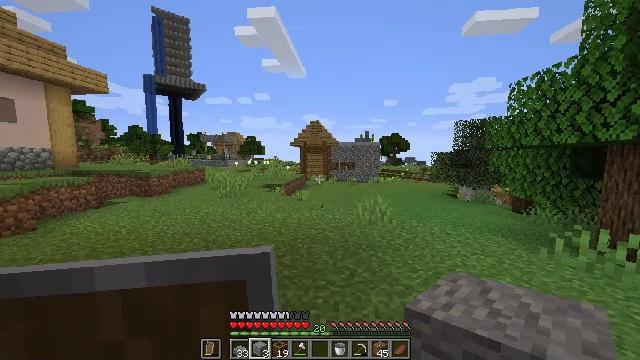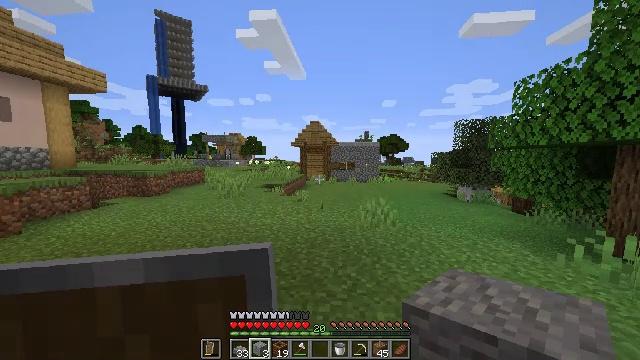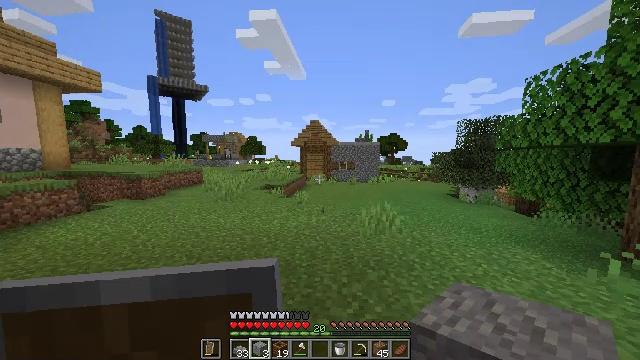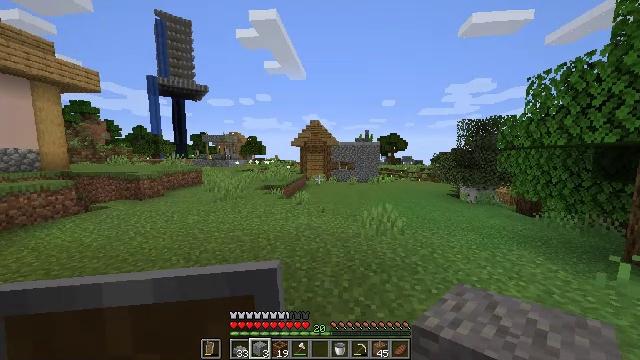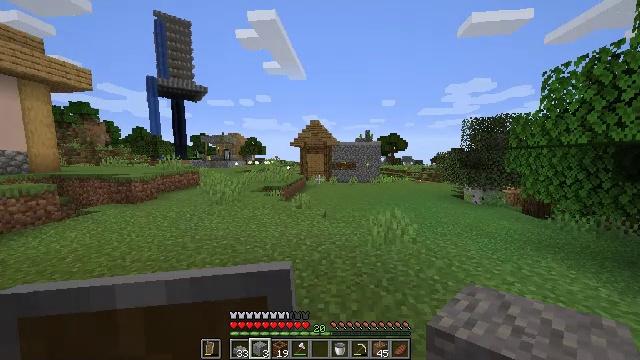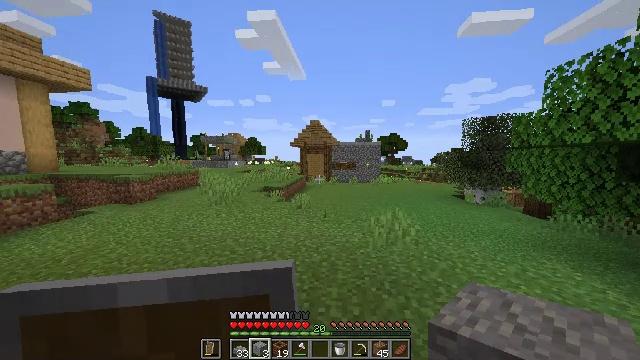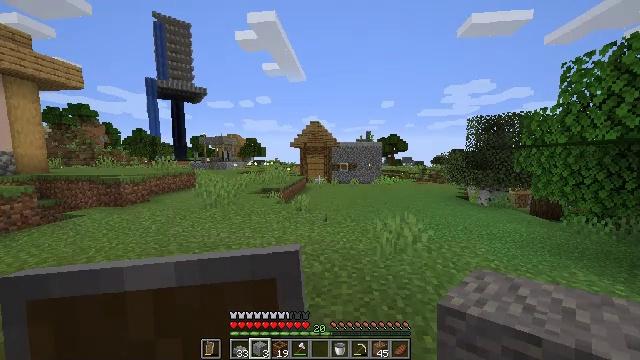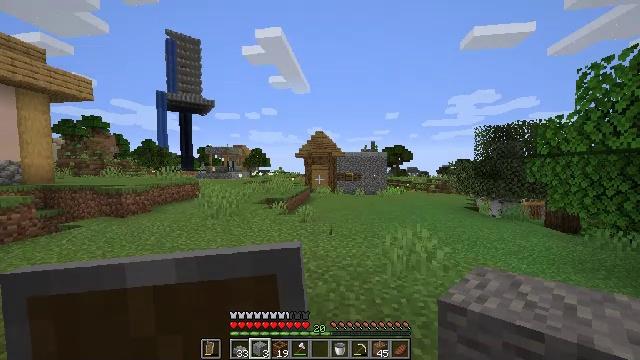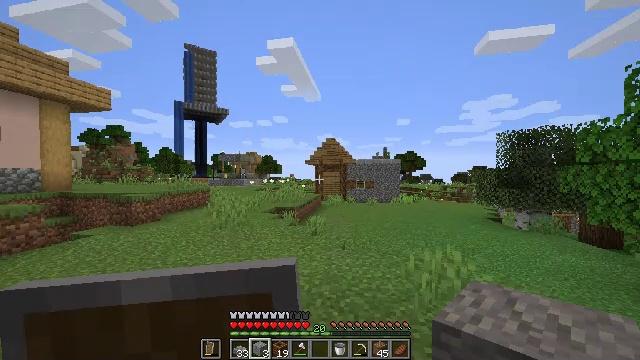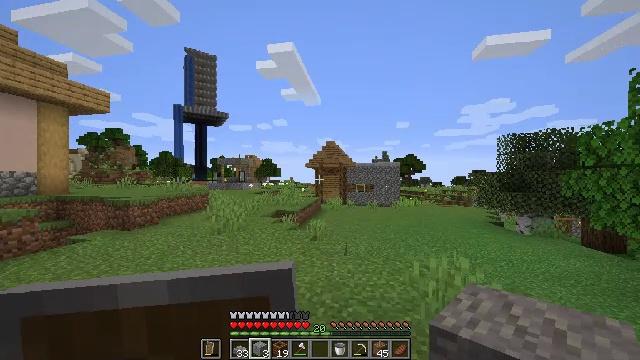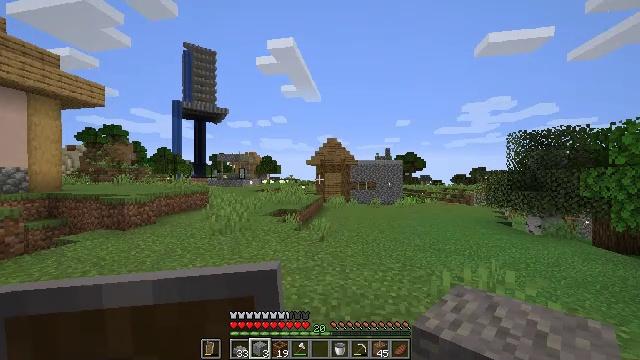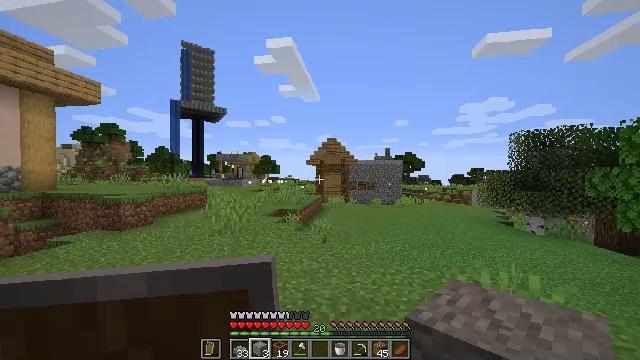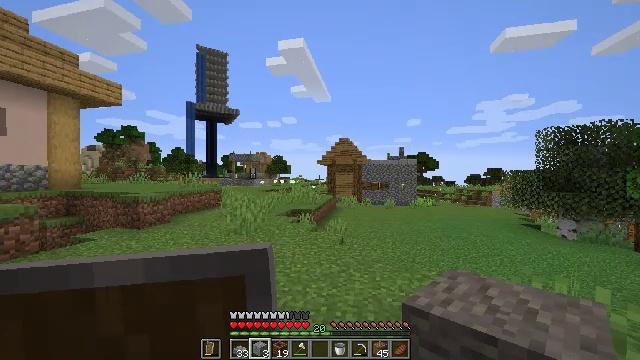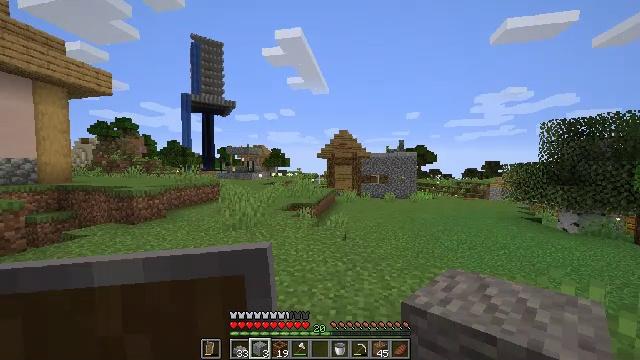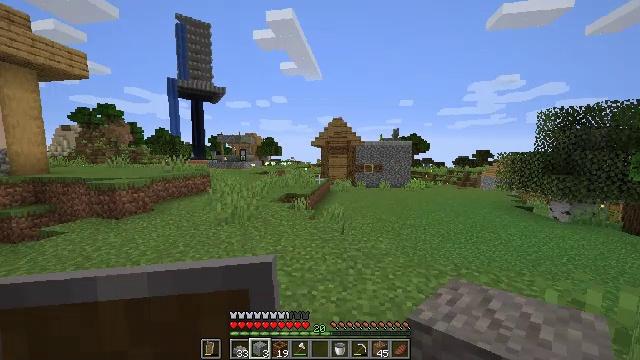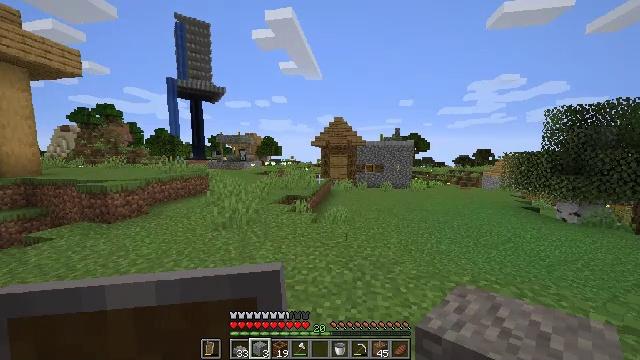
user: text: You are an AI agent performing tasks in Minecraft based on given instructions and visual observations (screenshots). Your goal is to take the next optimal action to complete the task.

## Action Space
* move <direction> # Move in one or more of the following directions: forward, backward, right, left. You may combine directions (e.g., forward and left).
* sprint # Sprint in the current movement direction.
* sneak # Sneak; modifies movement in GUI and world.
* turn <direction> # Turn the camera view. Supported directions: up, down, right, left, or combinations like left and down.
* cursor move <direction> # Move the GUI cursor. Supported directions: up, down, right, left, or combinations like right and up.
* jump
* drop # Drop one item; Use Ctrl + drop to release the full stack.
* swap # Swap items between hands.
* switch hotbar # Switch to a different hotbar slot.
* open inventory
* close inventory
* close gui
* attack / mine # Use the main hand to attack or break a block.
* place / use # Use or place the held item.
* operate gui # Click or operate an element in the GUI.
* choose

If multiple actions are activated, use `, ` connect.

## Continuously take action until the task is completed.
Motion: motion action
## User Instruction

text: Convert sugarcane into sugar.
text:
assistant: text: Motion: move forward
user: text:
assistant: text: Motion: move forward
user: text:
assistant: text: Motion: move forward
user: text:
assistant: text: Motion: move forward
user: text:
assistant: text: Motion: move forward
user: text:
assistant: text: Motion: move forward
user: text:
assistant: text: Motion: move forward, turn left and up
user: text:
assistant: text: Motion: move forward and move left, turn left and up
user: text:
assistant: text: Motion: move forward and move left
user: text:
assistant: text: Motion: move forward and move left
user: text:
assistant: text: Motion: move forward and move left
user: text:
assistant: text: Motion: move forward and move left, turn left
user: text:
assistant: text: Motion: move forward, turn down
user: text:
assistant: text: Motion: move forward, turn right and down
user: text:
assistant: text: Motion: move forward
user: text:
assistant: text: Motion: move forward and move left
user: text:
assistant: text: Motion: move forward and move left
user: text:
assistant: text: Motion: move forward and move left
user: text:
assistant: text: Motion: move forward and move left
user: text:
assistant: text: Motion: move forward
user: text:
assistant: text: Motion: move forward, turn right and up
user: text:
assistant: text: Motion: move forward, turn right and up
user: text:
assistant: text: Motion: move forward, turn left
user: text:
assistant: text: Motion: move forward
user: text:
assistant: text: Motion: move forward
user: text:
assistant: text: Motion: move forward
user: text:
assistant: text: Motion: move forward and move left
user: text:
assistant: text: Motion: move forward and move left
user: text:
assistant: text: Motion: move forward and move left, turn down
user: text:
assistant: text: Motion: move forward, turn down